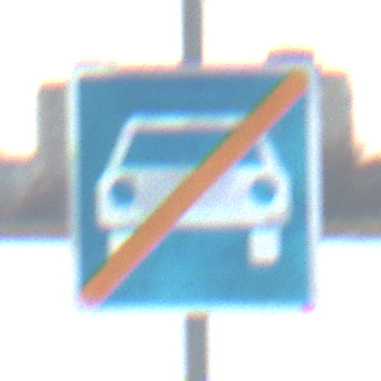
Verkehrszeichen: EndeKraftfahrstrasse
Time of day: SunriseSunset
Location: Outdoor (Nature)
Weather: PartlyCloudy
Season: NotSpecified
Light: Natural